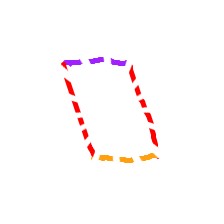
Shape: parallelogram